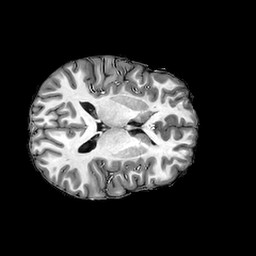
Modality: T1w
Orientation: axial
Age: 21
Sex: female
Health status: ill